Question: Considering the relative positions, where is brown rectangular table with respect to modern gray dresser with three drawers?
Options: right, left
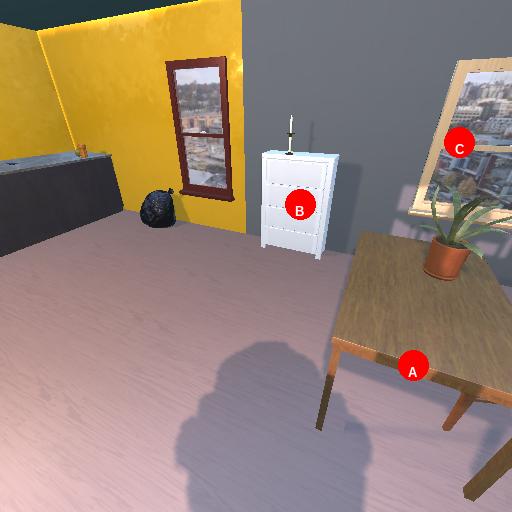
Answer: right